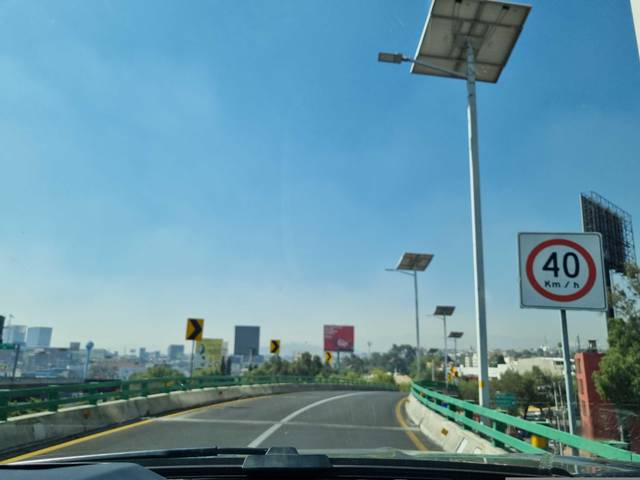
Region: Mexico
Coordinates: 19.519, -99.231